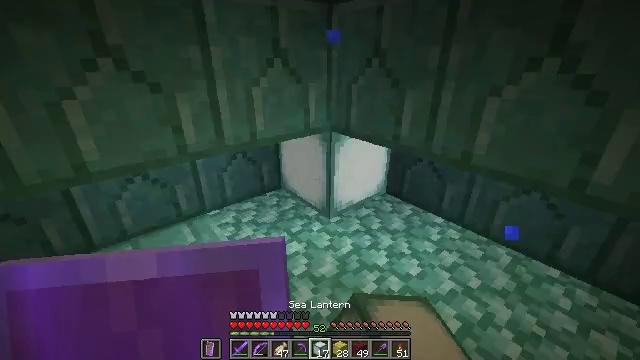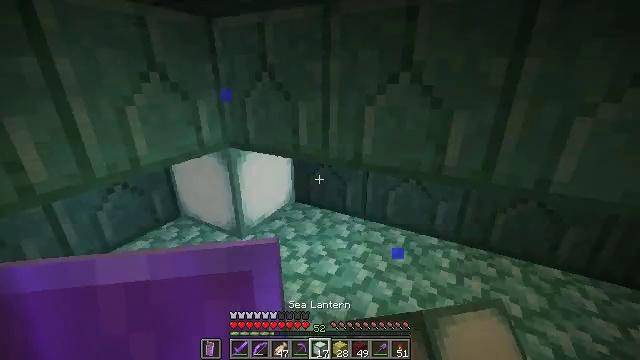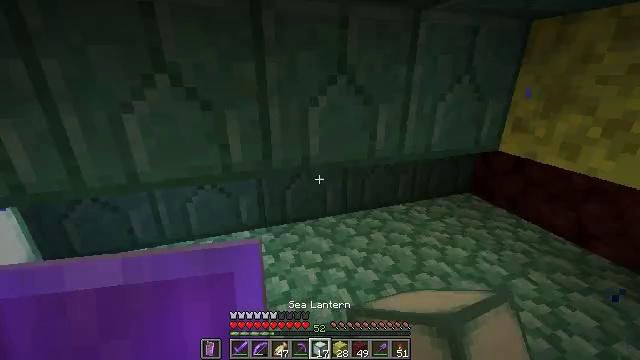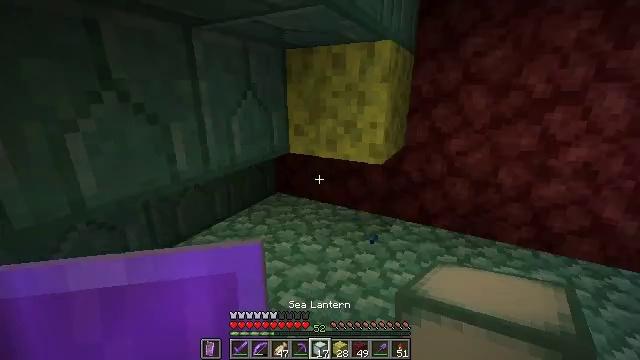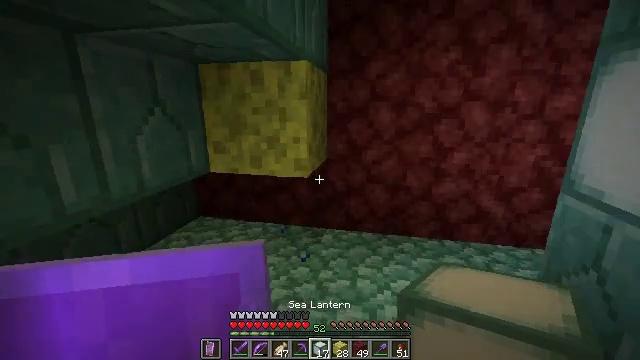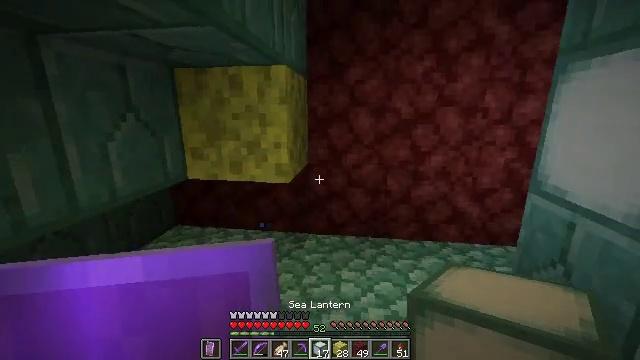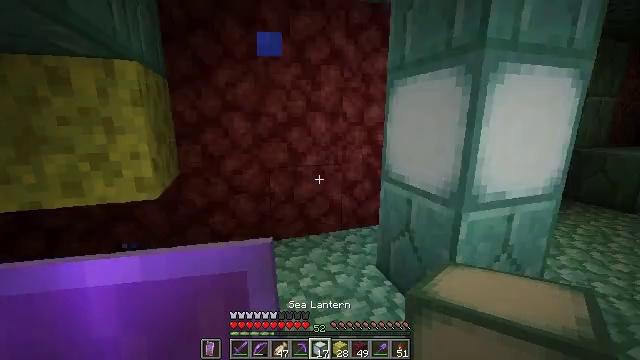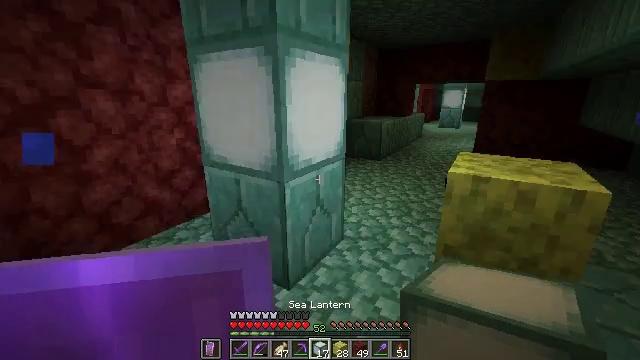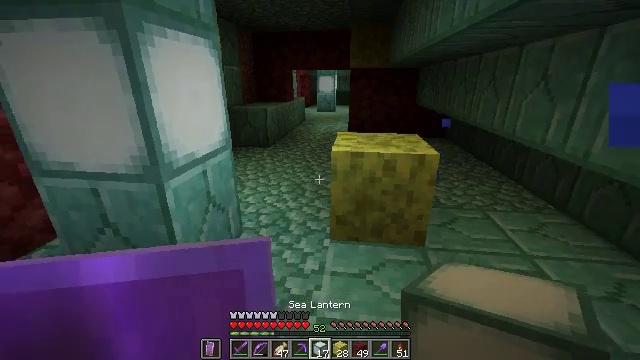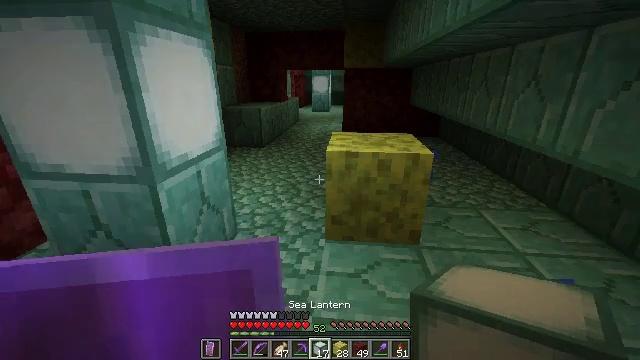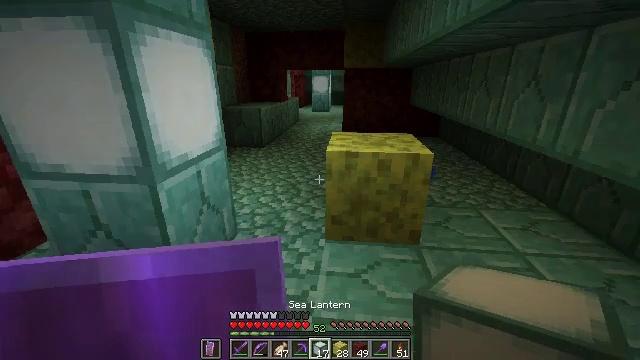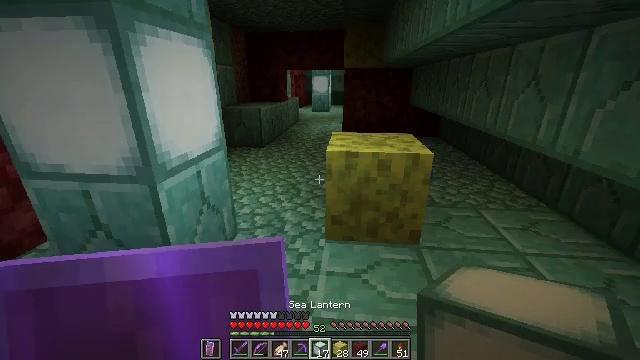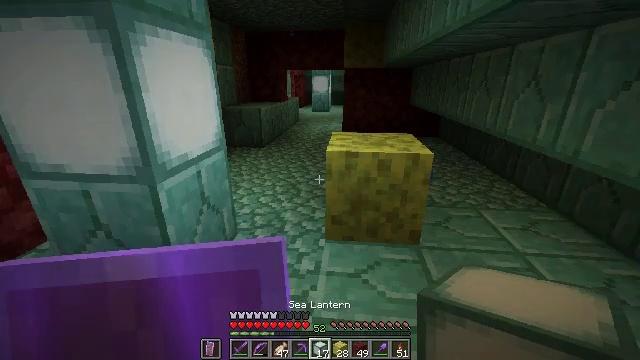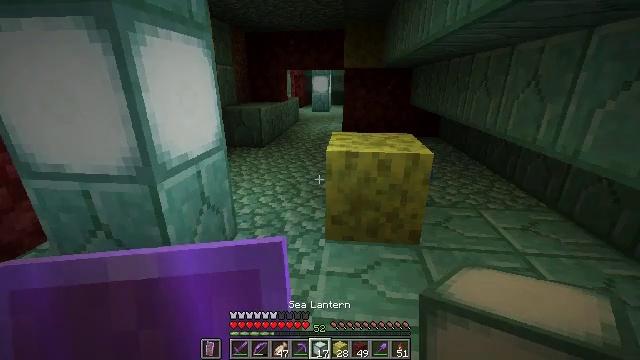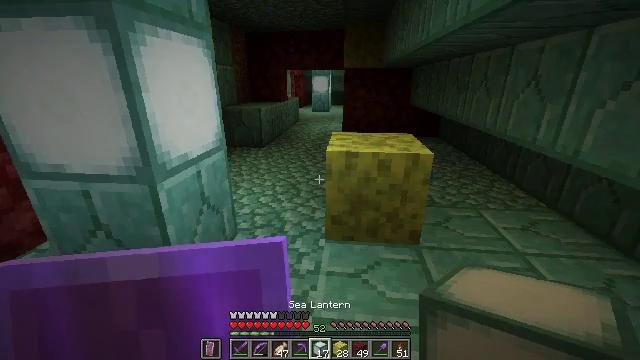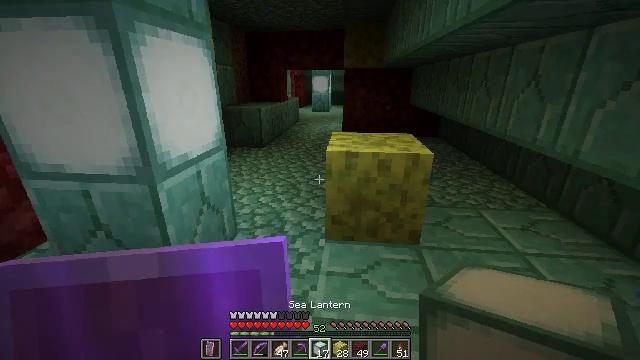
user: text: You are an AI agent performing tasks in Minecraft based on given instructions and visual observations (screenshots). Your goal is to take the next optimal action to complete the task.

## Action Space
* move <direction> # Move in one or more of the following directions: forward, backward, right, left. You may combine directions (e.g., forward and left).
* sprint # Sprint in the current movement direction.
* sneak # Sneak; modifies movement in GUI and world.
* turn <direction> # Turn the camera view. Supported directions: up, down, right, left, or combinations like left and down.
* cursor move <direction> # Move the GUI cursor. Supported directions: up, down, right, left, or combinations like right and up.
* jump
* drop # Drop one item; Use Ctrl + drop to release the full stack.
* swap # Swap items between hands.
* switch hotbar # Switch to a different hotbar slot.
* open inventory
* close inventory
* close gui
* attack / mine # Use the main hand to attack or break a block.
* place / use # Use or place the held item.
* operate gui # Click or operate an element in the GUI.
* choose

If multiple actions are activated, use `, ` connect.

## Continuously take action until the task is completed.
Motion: motion action
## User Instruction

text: Gather a wet sponge from the ocean.
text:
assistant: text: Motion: turn right and up
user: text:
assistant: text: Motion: turn right
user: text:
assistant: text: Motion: turn right and up
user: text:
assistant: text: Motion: turn right and up
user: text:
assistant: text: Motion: turn right and up
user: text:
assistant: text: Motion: turn right
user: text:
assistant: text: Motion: turn right and down
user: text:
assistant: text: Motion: turn right and down
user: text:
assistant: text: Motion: turn right
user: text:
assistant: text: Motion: no_op
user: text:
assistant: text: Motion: no_op
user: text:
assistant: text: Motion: no_op
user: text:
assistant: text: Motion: no_op
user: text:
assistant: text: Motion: no_op
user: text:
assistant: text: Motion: no_op
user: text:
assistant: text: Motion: no_op
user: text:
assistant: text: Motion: no_op
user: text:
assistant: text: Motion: turn right
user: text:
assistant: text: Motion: turn right and down
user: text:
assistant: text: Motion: turn right
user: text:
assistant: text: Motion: no_op
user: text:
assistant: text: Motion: no_op
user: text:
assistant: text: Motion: attack / mine
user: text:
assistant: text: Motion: attack / mine
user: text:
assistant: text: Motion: move forward, attack / mine
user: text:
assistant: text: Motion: move forward, attack / mine
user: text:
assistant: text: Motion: move forward, turn left and down, attack / mine
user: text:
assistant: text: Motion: move forward, turn down, attack / mine
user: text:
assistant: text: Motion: move forward, attack / mine
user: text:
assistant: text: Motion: move forward, attack / mine